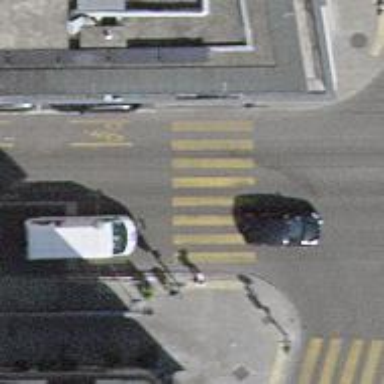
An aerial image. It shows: Crossing with traffic signals.